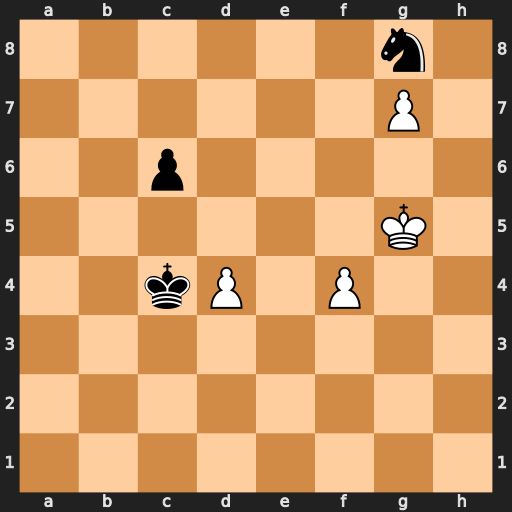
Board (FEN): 6n1/6P1/2p5/6K1/2kP1P2/8/8/8
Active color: w
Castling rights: -
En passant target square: -
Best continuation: f5 Kd5 Kg6